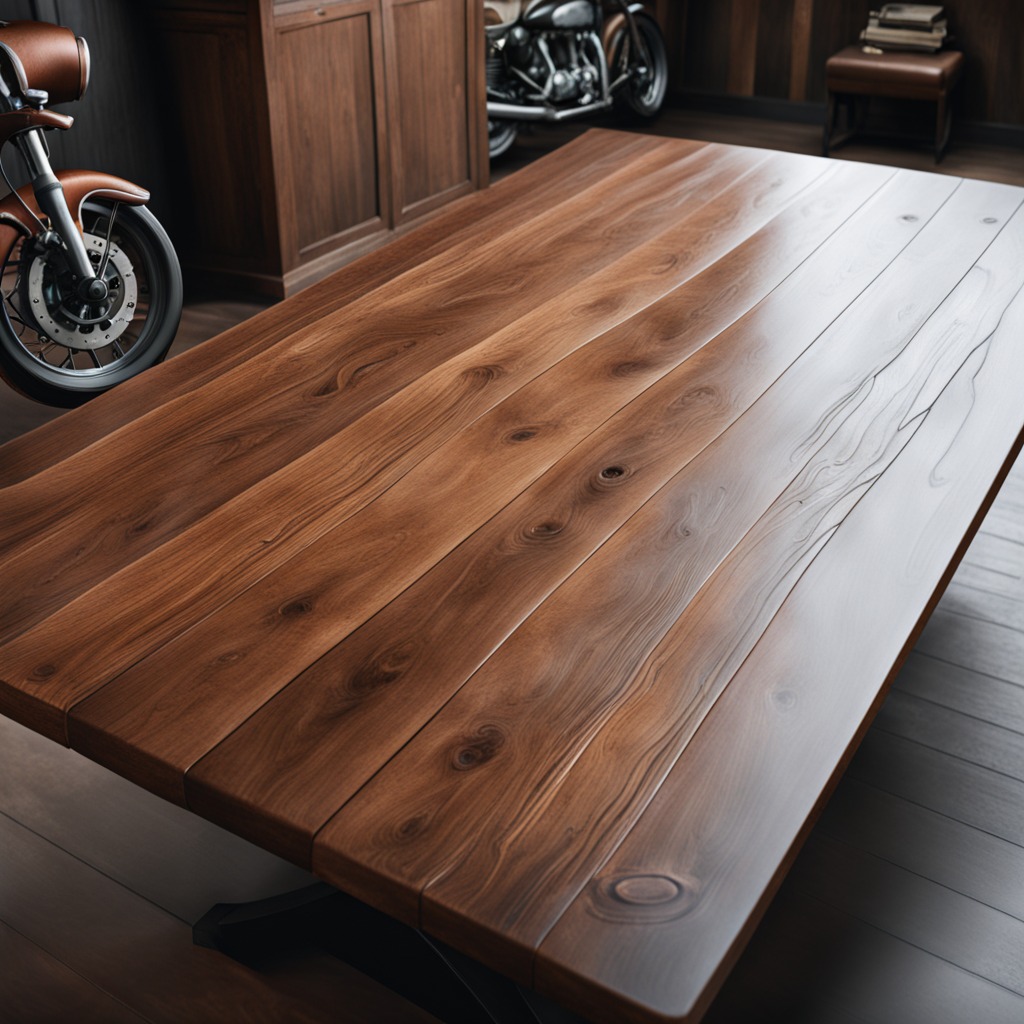
A flat metal washer lies on the oil-spilled wooden table in a vintage motorcycle garage.